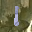
Label: 1